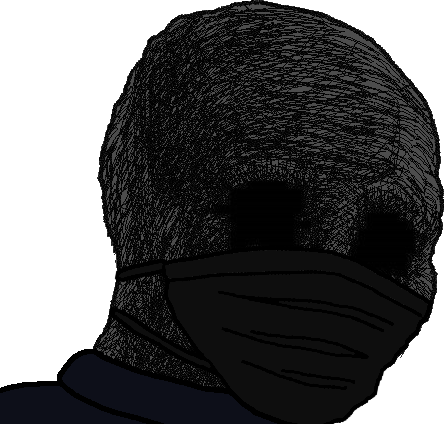
Label: 5_Withered_Wojak